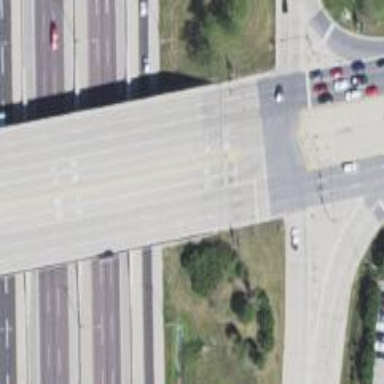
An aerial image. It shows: Primary highway crossing over bridge.